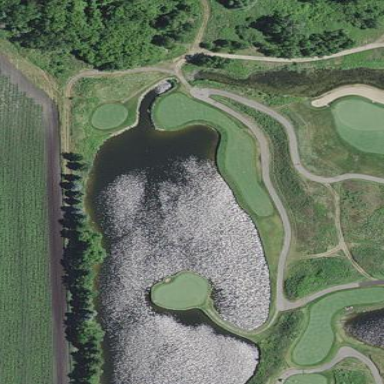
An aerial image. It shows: Area of rough grass used for golf.